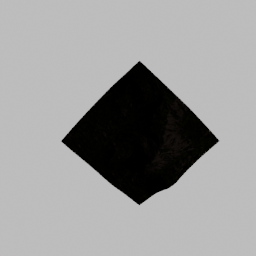
Label: nature